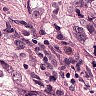
Metastatic tissue present: yes